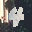
Label: 4